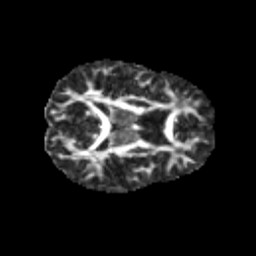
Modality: FA
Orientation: axial
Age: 13
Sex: female
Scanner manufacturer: siemens
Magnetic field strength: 3 T
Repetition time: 3.8 s
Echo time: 0.07 s